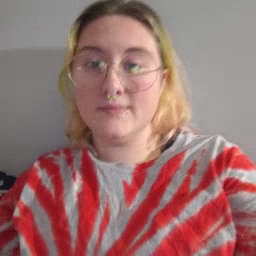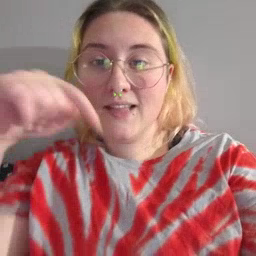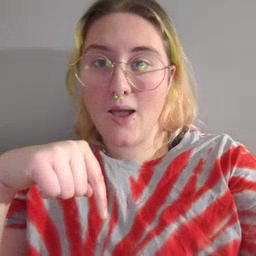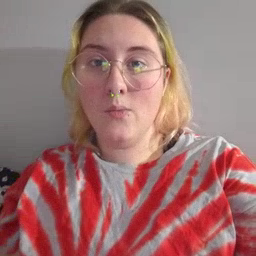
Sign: down